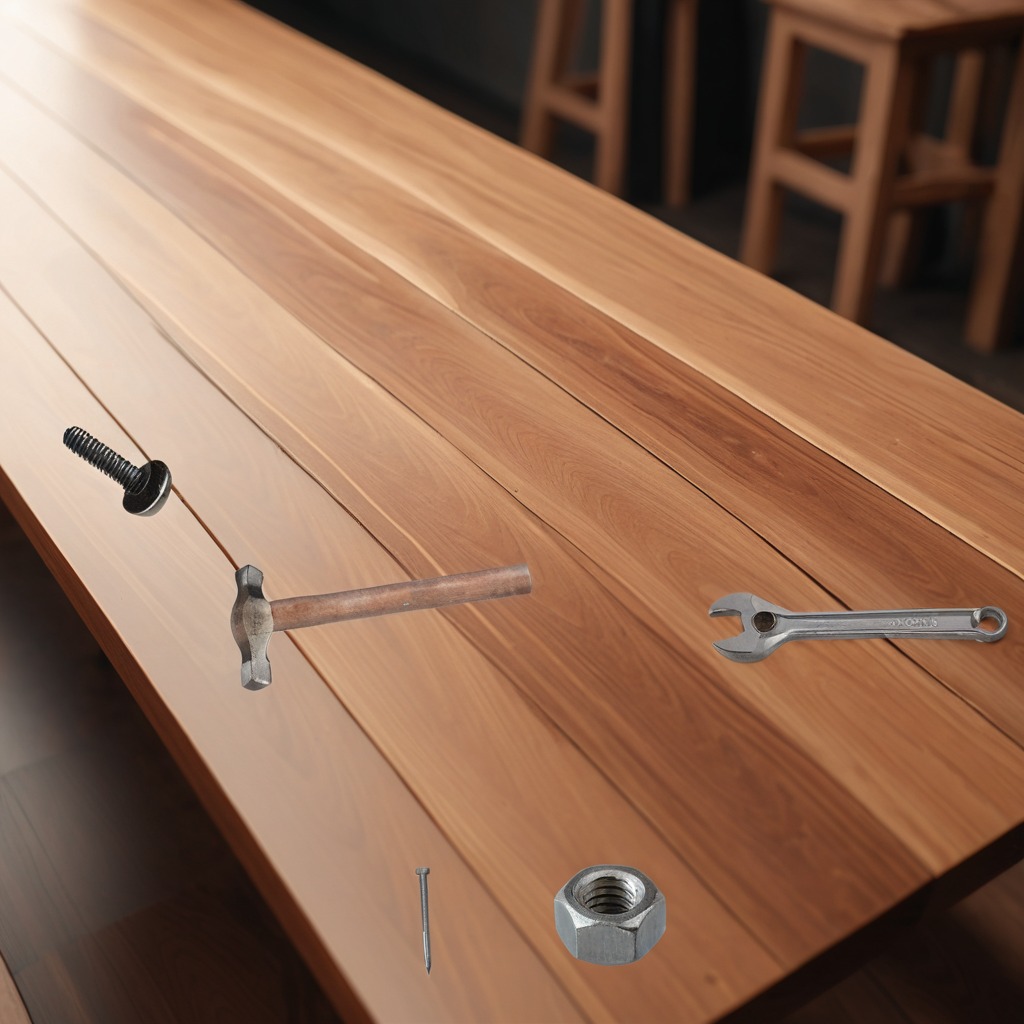
A metal machine screw, an iron nail, a hammer, a metal nut, and a wrench are lying on the wooden table.